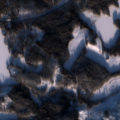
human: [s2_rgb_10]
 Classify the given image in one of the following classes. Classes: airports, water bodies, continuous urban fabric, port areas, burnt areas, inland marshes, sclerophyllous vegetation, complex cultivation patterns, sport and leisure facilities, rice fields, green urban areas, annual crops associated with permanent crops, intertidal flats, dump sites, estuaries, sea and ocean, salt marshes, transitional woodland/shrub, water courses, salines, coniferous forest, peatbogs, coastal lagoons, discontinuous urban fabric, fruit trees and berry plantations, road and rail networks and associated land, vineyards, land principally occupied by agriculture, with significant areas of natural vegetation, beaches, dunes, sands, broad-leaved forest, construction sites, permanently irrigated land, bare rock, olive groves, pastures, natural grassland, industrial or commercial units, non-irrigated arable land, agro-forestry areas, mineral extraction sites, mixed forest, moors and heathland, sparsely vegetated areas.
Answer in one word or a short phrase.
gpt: coniferous forest, mixed forest, transitional woodland/shrub, water bodies